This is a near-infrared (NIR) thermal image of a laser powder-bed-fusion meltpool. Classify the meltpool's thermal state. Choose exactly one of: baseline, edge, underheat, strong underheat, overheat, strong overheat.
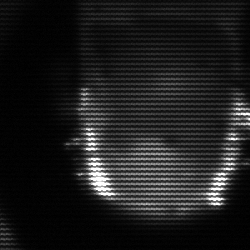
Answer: baseline